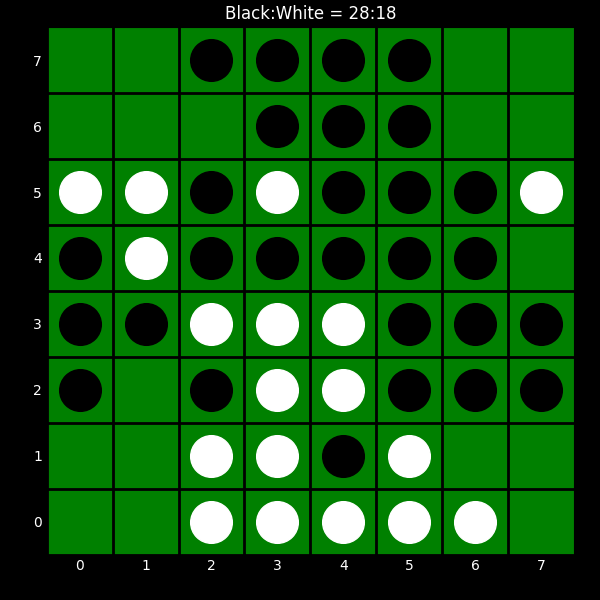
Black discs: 28
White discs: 18